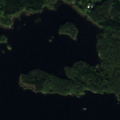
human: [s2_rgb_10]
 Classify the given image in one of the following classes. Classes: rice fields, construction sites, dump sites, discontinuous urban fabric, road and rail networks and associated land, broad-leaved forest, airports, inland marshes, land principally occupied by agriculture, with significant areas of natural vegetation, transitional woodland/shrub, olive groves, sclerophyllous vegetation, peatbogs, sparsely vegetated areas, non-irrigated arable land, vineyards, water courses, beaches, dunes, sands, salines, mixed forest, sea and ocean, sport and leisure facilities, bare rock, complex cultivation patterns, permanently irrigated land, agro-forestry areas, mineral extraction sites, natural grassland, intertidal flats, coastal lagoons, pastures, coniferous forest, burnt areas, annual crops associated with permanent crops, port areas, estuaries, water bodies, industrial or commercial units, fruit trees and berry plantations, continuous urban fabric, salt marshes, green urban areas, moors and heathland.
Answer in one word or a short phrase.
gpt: mixed forest, water bodies